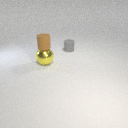
small gray rubber cylinder behind large yellow metal sphere